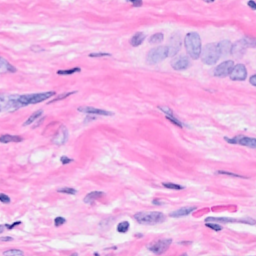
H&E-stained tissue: Breast